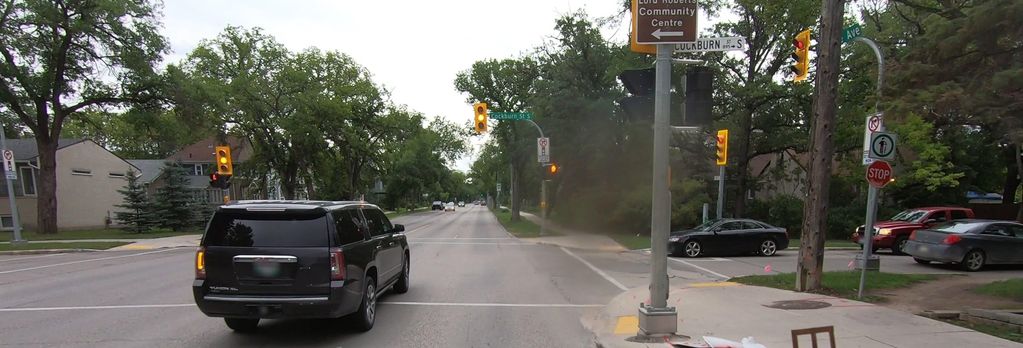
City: winnipeg